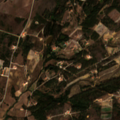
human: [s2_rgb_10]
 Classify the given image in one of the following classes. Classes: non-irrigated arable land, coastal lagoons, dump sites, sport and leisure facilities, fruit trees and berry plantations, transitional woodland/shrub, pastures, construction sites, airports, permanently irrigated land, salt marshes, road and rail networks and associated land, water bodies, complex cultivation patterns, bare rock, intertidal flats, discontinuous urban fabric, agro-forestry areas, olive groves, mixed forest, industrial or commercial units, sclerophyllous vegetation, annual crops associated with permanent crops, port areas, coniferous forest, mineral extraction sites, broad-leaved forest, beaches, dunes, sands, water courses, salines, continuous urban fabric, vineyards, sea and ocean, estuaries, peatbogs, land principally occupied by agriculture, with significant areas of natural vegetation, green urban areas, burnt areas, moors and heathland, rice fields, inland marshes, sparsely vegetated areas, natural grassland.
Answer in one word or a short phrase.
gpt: complex cultivation patterns, land principally occupied by agriculture, with significant areas of natural vegetation, coniferous forest